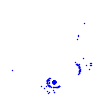
Particle: electron